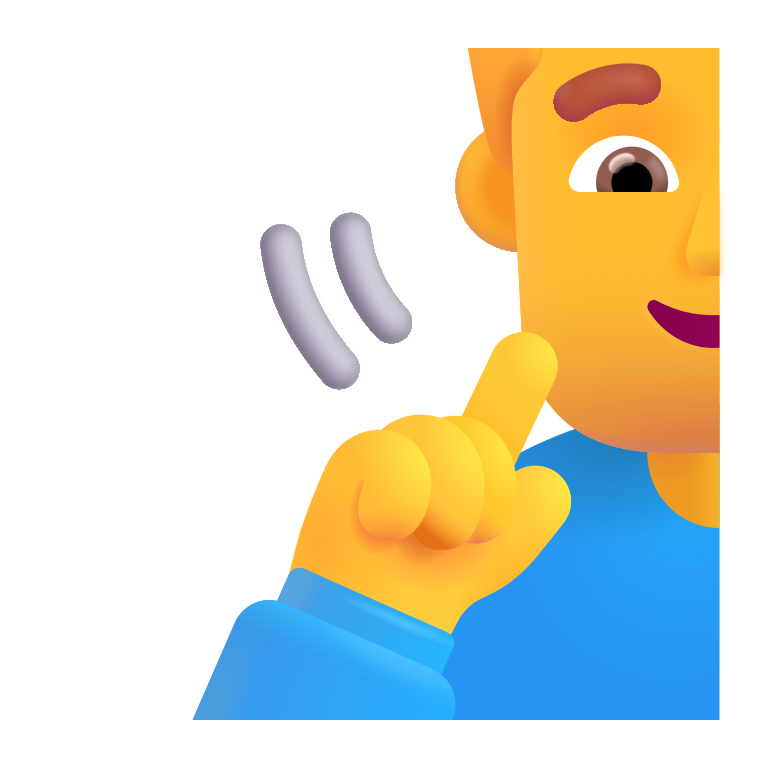
woman deaf color default